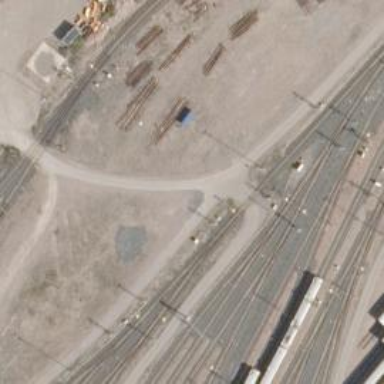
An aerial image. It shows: Rail yard with electrified contact lines for the railway.